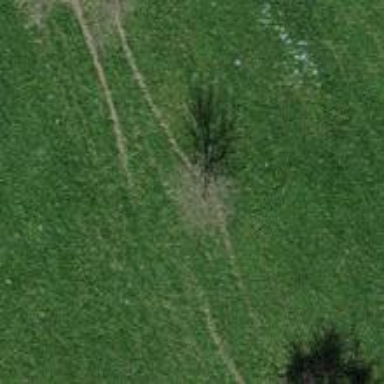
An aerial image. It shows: Agricultural area with broadleaved deciduous trees.